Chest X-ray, AP view. Patient: 37 years old, sex F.
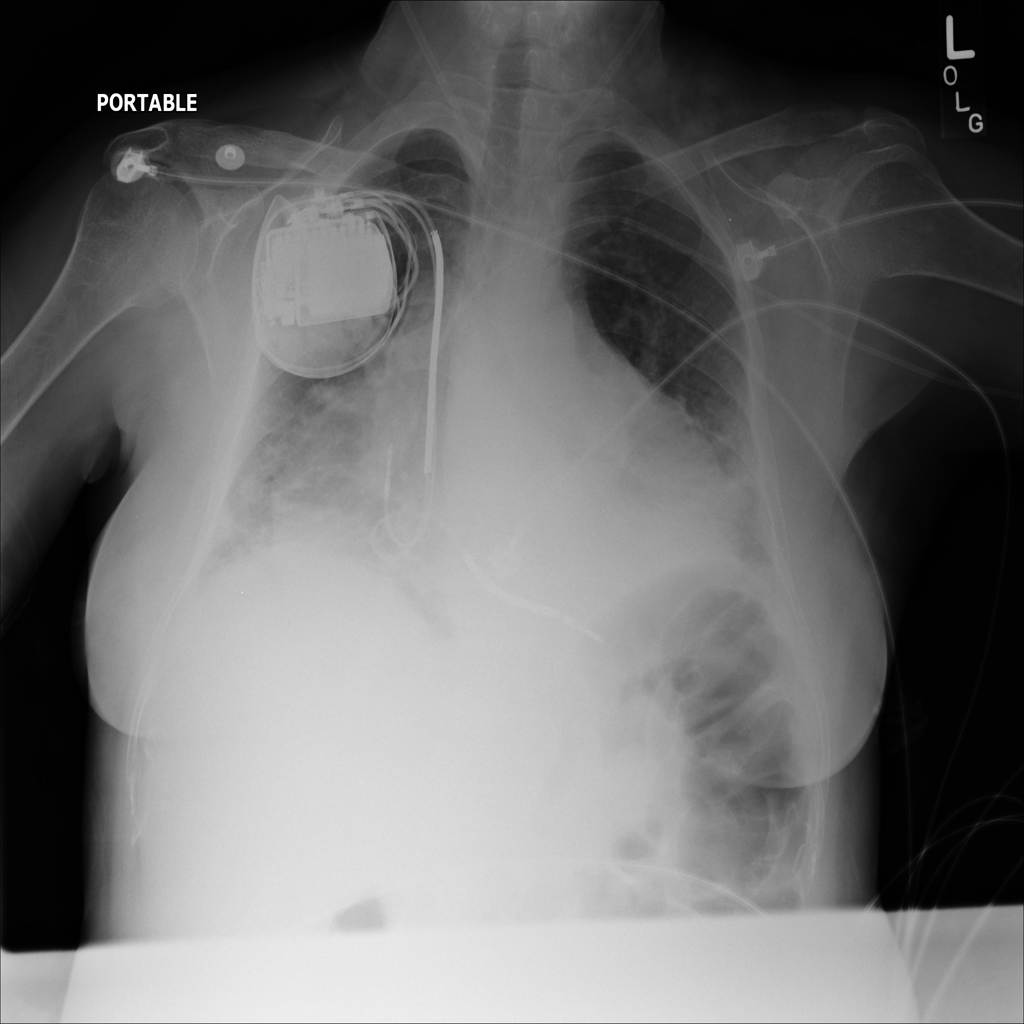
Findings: Atelectasis, Cardiomegaly